Question: Started looking at the win32 API on this site: <URL>
I've literally just compiled the first example and it's given me a message prompt in chinese/japanese, or something along those lines.
Question: Why?
Obviously as far as my understanding goes, I should be getting "Goodbye, cruel world!" in a message box (Presumably titled 'Note').
'''
#include <windows.h>
int WINAPI WinMain(HINSTANCE hInstance, HINSTANCE hPrevInstance,
LPSTR lpCmdLine, int nCmdShow)
{
MessageBox(NULL, "Goodbye, cruel world!", "Note", MB_OK);
return 0;
}
'''

Thanks.
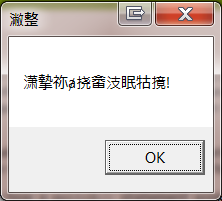
Answer: Try to change the code like this:
'''
#include <windows.h>
int WINAPI WinMain(HINSTANCE hInstance, HINSTANCE hPrevInstance,
LPSTR lpCmdLine, int nCmdShow)
{
MessageBox(NULL, L"Goodbye, cruel world!", L"Note", MB_OK);
return 0;
}
'''
If it works is because you are missing some header that point the correct API, you seem calling MessageBoxW ( the unicode version ) with an ANSI string. If this is not just a test but you are beginning to write a real world program, consider to ensure what kind of caracter you want to use ( this is a precompiler flag usually ). Then use the macro '_T(' to have your literals compatible both to unicode/ansi.
Starting a new project with VS 2008/10 sets unicode character set by default.